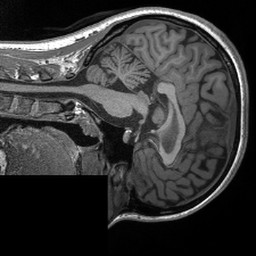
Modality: T1w
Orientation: sagittal
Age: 22
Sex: female